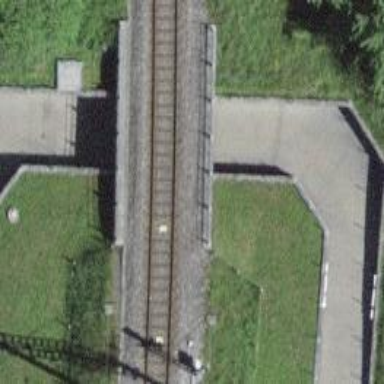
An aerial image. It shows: Footway passing through tunnel.